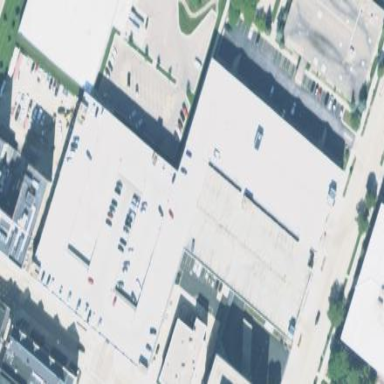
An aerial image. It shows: Multi-storey parking building.